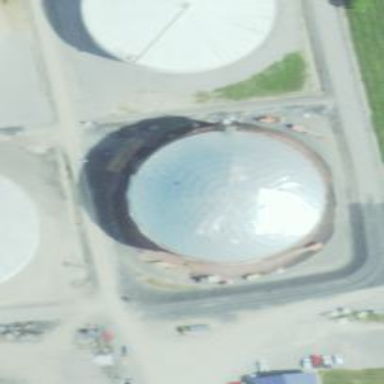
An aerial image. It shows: Storage tank which is man-made.